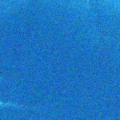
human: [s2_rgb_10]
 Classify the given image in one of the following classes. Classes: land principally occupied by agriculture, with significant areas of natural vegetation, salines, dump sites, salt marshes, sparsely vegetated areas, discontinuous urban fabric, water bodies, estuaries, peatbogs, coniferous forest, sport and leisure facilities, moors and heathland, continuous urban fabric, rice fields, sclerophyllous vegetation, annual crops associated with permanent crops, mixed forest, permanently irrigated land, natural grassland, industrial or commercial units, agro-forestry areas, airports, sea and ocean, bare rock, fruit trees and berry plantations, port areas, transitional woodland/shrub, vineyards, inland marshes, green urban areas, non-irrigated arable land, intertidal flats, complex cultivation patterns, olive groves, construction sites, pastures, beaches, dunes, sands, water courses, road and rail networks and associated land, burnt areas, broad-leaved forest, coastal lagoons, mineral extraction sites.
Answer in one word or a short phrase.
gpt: sea and ocean